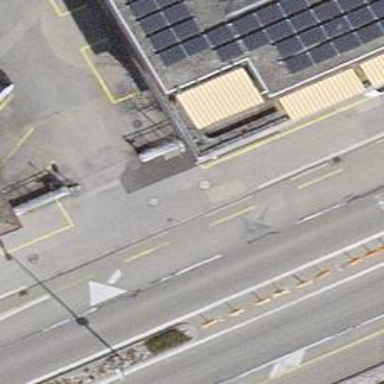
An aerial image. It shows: Charging station.